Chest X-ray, PA view. Patient: 20 years old, sex M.
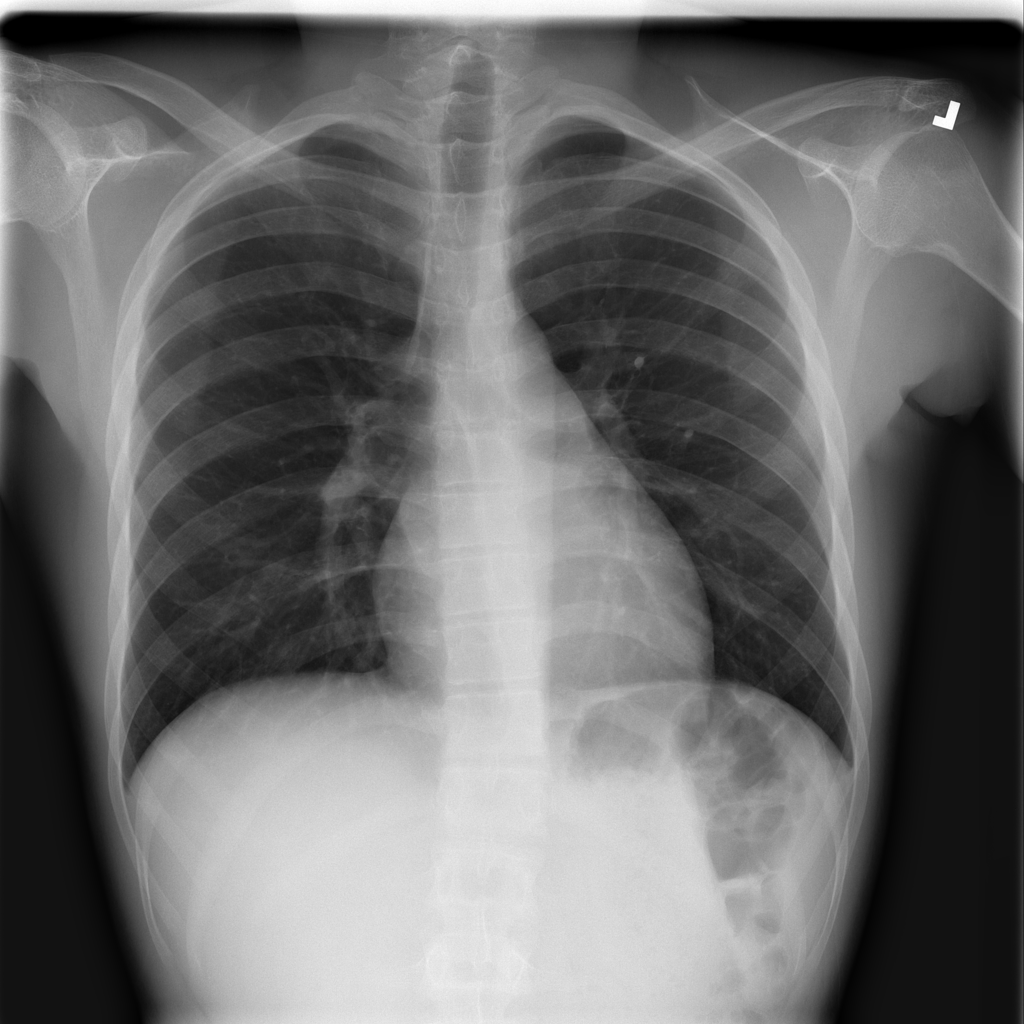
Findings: No Finding